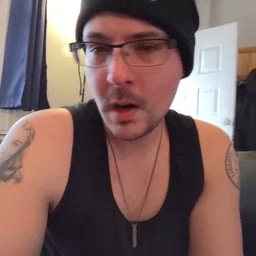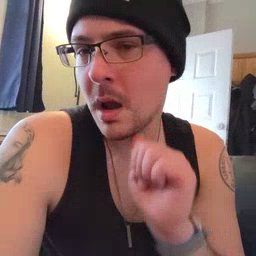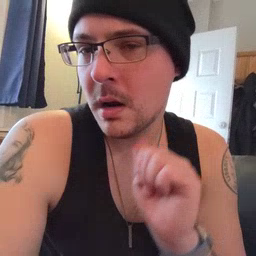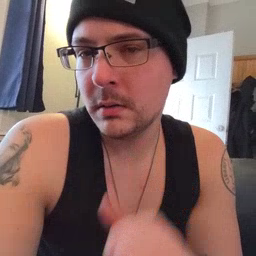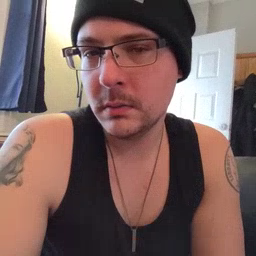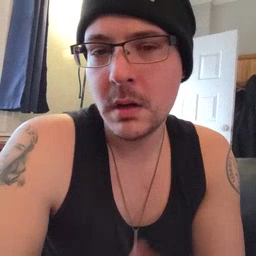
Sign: aunt